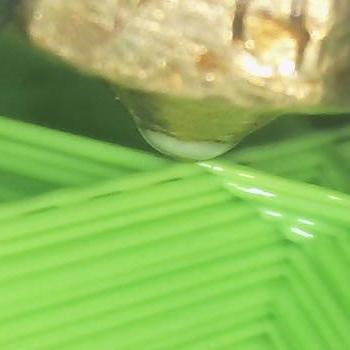
Flow rate: 52%